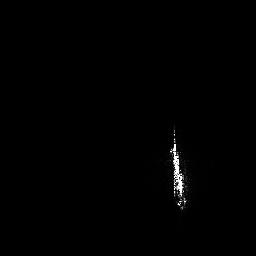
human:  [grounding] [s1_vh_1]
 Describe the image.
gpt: In the satellite image, there is  <ref>1 large ship </ref> <box>[[65, 48, 73, 82, 0]]</box> located at center.